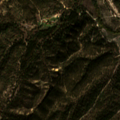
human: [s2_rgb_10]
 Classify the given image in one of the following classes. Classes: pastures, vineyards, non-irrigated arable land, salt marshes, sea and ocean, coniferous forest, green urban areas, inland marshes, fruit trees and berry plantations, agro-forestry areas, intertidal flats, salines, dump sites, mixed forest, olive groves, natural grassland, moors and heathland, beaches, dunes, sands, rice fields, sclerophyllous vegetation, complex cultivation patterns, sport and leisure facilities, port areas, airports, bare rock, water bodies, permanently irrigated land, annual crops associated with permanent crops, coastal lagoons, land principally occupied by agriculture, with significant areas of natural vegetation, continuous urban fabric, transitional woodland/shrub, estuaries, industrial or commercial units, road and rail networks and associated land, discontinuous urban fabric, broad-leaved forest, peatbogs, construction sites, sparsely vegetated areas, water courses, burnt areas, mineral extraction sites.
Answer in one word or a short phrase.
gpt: non-irrigated arable land, olive groves, broad-leaved forest, mixed forest